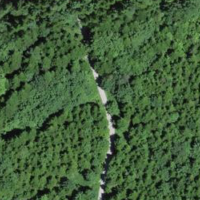
EUNIS habitat code: 43
Species observed at this site:
Sambucus nigra